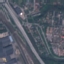
Land use / land cover class: Highway